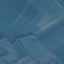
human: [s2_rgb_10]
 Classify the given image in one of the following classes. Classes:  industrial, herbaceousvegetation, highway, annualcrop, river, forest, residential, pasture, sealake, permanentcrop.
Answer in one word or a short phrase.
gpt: Pasture